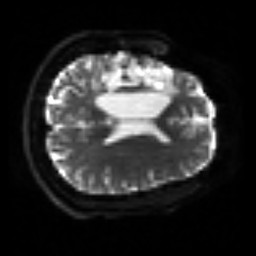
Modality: sbref
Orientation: axial
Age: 42
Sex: male
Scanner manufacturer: siemens
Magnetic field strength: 3 T
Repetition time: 3.2 s
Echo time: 0.081 s